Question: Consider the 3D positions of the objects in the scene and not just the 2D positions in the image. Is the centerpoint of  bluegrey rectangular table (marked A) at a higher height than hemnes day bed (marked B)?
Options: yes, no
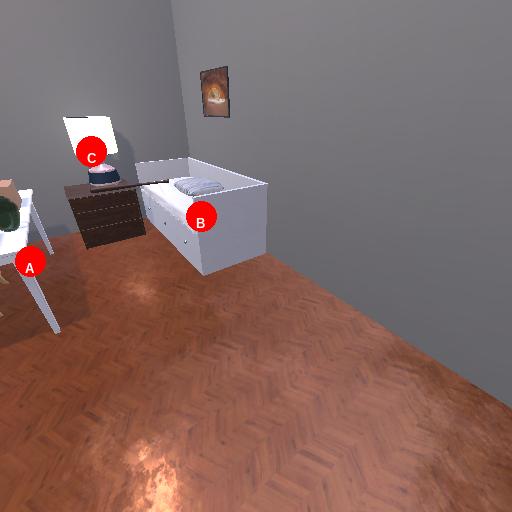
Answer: yes